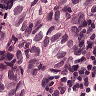
Metastatic tissue present: yes